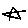
Label: star